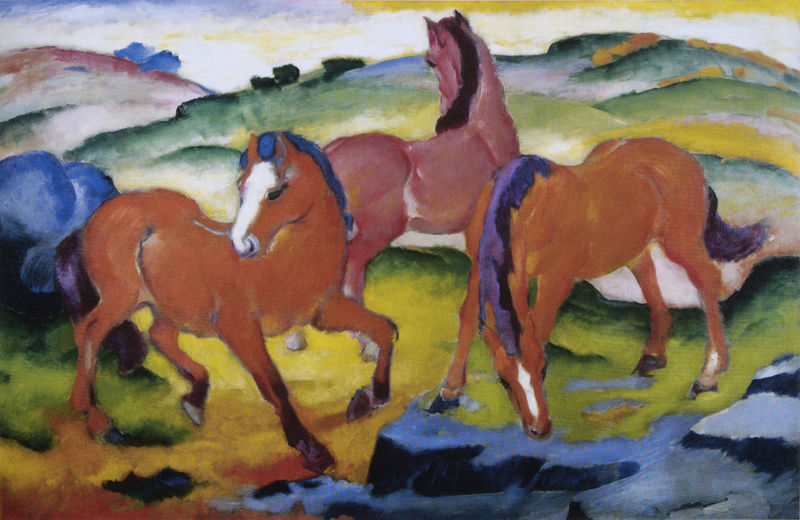
Titel: Weidende Pferde IV (Die Roten Pferde)
Künstler: Franz Marc
Standort: Boston (Massachusetts)
Institution: Busch-Reisinger Museum, Harvard University Arts Museum
Schlagwörter: baum, berg, blau, felsen, gemälde, himmel, kopf, schatten, wasser, weiß, wolken, bäume, gelb, grün, landschaft, see, bewegung, braun, bunt, hell, nase, orange, rücken, gras, rasen, rot, wiese, expressionismus, malerei, augen, stein, steine, bild, feld, hügel, natur, strauch, weide, busch, büsche, wiesen, drei, rosa, pferd, pferde, reiter, beine, blesse, hufe, mähne, schwanz, schweif, berge, farben, fels, modern, lila, violett, koppel, hügellandschaft, wild, weiden, macke, hufen, franz, nüstern, frei, nüster, tränke, freundlich, blauer reiter, chagall, franz marc, marc, drei pferde, expressionismue, fohlen, franz mark, wildpferde, mark, chagal